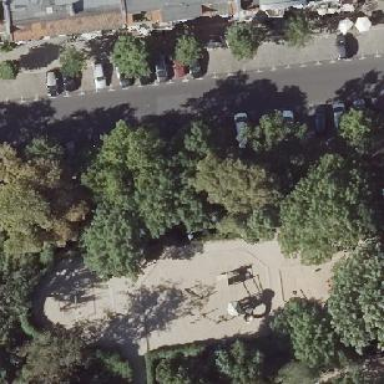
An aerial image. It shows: Playground with sand surface.